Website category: movie
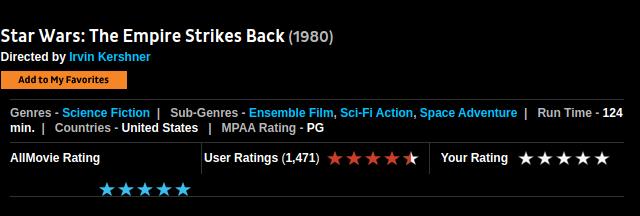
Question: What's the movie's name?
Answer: Star Wars: The Empire Strikes Back

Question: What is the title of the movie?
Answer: Star Wars: The Empire Strikes Back

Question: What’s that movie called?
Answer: Star Wars: The Empire Strikes Back

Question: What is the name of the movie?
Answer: Star Wars: The Empire Strikes Back

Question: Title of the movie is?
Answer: Star Wars: The Empire Strikes Back

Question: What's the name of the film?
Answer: Star Wars: The Empire Strikes Back

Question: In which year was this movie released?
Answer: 1980

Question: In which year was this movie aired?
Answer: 1980

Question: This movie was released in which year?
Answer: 1980

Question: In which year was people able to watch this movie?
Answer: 1980

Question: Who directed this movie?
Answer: Irvin Kershner

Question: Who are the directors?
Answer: Irvin Kershner

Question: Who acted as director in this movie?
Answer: Irvin Kershner

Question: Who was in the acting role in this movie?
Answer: Irvin Kershner

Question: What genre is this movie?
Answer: Science Fiction

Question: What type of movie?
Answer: Science Fiction

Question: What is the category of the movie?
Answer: Science Fiction

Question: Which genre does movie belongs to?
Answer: Science Fiction

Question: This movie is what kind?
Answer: Science Fiction

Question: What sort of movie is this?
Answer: Science Fiction

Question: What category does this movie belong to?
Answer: Science Fiction

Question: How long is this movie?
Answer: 124 min.

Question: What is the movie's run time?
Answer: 124 min.

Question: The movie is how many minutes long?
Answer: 124 min.

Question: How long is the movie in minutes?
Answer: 124 min.

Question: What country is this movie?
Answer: United States

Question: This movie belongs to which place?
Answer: United States

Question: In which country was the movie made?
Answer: United States

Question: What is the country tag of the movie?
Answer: United States

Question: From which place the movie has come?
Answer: United States